Question: I am trying to simply store and retrieve CoreData (something that I've done successfully before with swift). I was getting a nil for data, but now (not sure what changed) I'm not getting an error, just nothing showing in the tableview. I'm not sure if it's a problem in storing or retrieving the object. I've followed how I did it in another app of mine as closely as possible, but there seems to be some fundamental thing that I'm not getting. Here's what I have.
My model:
'''
import Foundation
import CoreData
@objc(DataModel)
class DataModel: NSManagedObject {
@NSManaged var itemName: String
@NSManaged var quantity: NSNumber
@NSManaged var price: NSNumber
}
'''
In my tableviewcontroller with static cells for text fields that I want to save data from:
'''
import UIKit
import CoreData
class NewItemTableViewController: UITableViewController {
@IBOutlet weak var itemNameTextField: UITextField!
@IBOutlet weak var itemPriceTextField: UITextField!
@IBOutlet weak var itemQuantityTextField: UITextField!
override func viewDidLoad() {
super.viewDidLoad()
}
override func didReceiveMemoryWarning() {
super.didReceiveMemoryWarning()
// Dispose of any resources that can be recreated.
}
@IBAction func saveButton(sender: AnyObject) {
//CoreData
let appDelegate = UIApplication.sharedApplication().delegate as AppDelegate
let managedContext : NSManagedObjectContext = appDelegate.managedObjectContext!
let entity = NSEntityDescription.entityForName("Item", inManagedObjectContext: managedContext)
var newItem = DataModel(entity: entity!, insertIntoManagedObjectContext: managedContext)
newItem.itemName = itemNameTextField.text
//newItem.price = itemPriceTextField.text
//newItem.quantity = itemQuantityTextField
managedContext.save(nil)
self.navigationController?.popToRootViewControllerAnimated(true)
}
@IBAction func cancelButton(sender: AnyObject) {
self.navigationController?.popToRootViewControllerAnimated(true)
}
'''
And in my tableviewcontroller that I want to retrieve the data an show in dynamic cells:
'''
class ItemListTableViewController: UITableViewController {
var items : Array<AnyObject> = []
override func viewDidLoad() {
super.viewDidLoad()
}
override func didReceiveMemoryWarning() {
super.didReceiveMemoryWarning()
// Dispose of any resources that can be recreated.
}
// MARK: - Table view data source
override func numberOfSectionsInTableView(tableView: UITableView) -> Int {
// #warning Potentially incomplete method implementation.
// Return the number of sections.
return 1
}
override func tableView(tableView: UITableView, numberOfRowsInSection section: Int) -> Int {
// #warning Incomplete method implementation.
// Return the number of rows in the section.
return items.count
}
override func tableView(tableView: UITableView, cellForRowAtIndexPath indexPath: NSIndexPath) -> UITableViewCell {
let CellID: NSString = "cell"
var cell: UITableViewCell = tableView.dequeueReusableCellWithIdentifier(CellID) as UITableViewCell
var data: NSManagedObject = items[indexPath.row] as NSManagedObject
var itemName = data.valueForKey("itemName") as String
var price = data.valueForKey("price") as NSNumber
var quantity = data.valueForKey("quantity") as NSNumber
cell.textLabel!.text! = "\(itemName)"
cell.detailTextLabel!.text! = "Price: \(price) - Quantity: \(quantity)"
return cell
}
'''
Any help on a concept I might have missed somewhere in here would be appreciated! Thanks.
Update: so I've redone my code to be modeled after @Bluehound 's suggestion. but I'm still getting an error: not sure how to fix it.

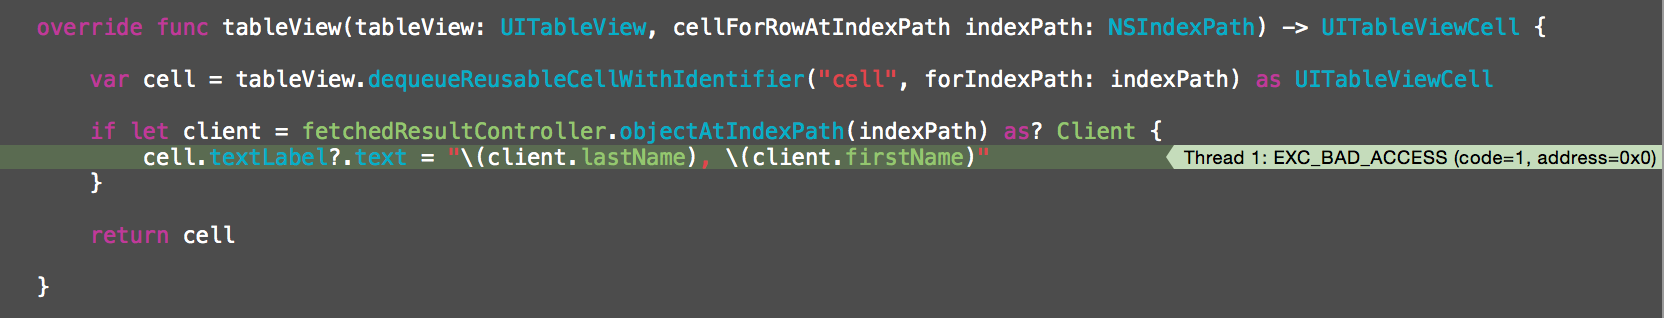
Answer: When using core data and a tableview, you should use 'NSFetchedResultsController'. This essentially retrieves data from core data and organizes it by section and indexPath so it can easily be set as the data source of the tableView. Here is a complete implementation of a potential UITableViewController that conforms to NSFetchedResultsControllerDelegate:
'''
import Foundation
import UIKit
import CoreData
class HomeViewController: UITableViewController, NSFetchedResultsControllerDelegate {
let managedObjectContext: NSManagedObjectContext? = (UIApplication.sharedApplication().delegate as? AppDelegate)?.managedObjectContext
var fetchedResultsController: NSFetchedResultsController?
override func viewDidLoad() {
super.viewDidLoad()
fetchedResultsController = NSFetchedResultsController(fetchRequest: allEmployeesFetchRequest(), managedObjectContext: managedObjectContext!, sectionNameKeyPath: nil, cacheName: nil)
fetchedResultsController?.delegate = self
fetchedResultsController?.performFetch(nil)
}
func allEmployeesFetchRequest() -> NSFetchRequest {
var fetchRequest = NSFetchRequest(entityName: "Employee")
let sortDescriptor = NSSortDescriptor(key: "nameLast", ascending: true)
fetchRequest.predicate = nil
fetchRequest.sortDescriptors = [sortDescriptor]
fetchRequest.fetchBatchSize = 20
return fetchRequest
}
//MARK: UITableView Data Source and Delegate Functions
override func numberOfSectionsInTableView(tableView: UITableView) -> Int {
return fetchedResultsController?.sections?.count ?? 0
}
override func tableView(tableView: UITableView, numberOfRowsInSection section: Int) -> Int {
return fetchedResultsController?.sections?[section].numberOfObjects ?? 0
}
override func tableView(tableView: UITableView, cellForRowAtIndexPath indexPath: NSIndexPath) -> UITableViewCell {
let cell = tableView.dequeueReusableCellWithIdentifier("HomeCell", forIndexPath: indexPath) as UITableViewCell
if let cellContact = fetchedResultsController?.objectAtIndexPath(indexPath) as? Employee {
cell.textLabel?.text = "\(cellContact.nameLast), \(cellContact.nameFirst)"
}
return cell
}
//MARK: NSFetchedResultsController Delegate Functions
func controller(controller: NSFetchedResultsController, didChangeSection sectionInfo: NSFetchedResultsSectionInfo, atIndex sectionIndex: Int, forChangeType type: NSFetchedResultsChangeType) {
switch type {
case NSFetchedResultsChangeType.Insert:
tableView.insertSections(NSIndexSet(index: sectionIndex), withRowAnimation: UITableViewRowAnimation.Fade)
break
case NSFetchedResultsChangeType.Delete:
tableView.deleteSections(NSIndexSet(index: sectionIndex), withRowAnimation: UITableViewRowAnimation.Fade)
break
case NSFetchedResultsChangeType.Move:
break
case NSFetchedResultsChangeType.Update:
break
default:
break
}
}
override func tableView(tableView: UITableView, commitEditingStyle editingStyle: UITableViewCellEditingStyle, forRowAtIndexPath indexPath: NSIndexPath) {
if editingStyle == .Delete {
}
switch editingStyle {
case .Delete:
managedObjectContext?.deleteObject(fetchedResultsController?.objectAtIndexPath(indexPath) as Employee)
managedObjectContext?.save(nil)
case .Insert:
break
case .None:
break
}
}
func controller(controller: NSFetchedResultsController, didChangeObject anObject: AnyObject, atIndexPath indexPath: NSIndexPath?, forChangeType type: NSFetchedResultsChangeType, newIndexPath: NSIndexPath?) {
switch type {
case NSFetchedResultsChangeType.Insert:
tableView.insertRowsAtIndexPaths(NSArray(object: newIndexPath!), withRowAnimation: UITableViewRowAnimation.Fade)
break
case NSFetchedResultsChangeType.Delete:
tableView.deleteRowsAtIndexPaths(NSArray(object: indexPath!), withRowAnimation: UITableViewRowAnimation.Fade)
break
case NSFetchedResultsChangeType.Move:
tableView.deleteRowsAtIndexPaths(NSArray(object: indexPath!), withRowAnimation: UITableViewRowAnimation.Fade)
tableView.insertRowsAtIndexPaths(NSArray(object: newIndexPath!), withRowAnimation: UITableViewRowAnimation.Fade)
break
case NSFetchedResultsChangeType.Update:
tableView.cellForRowAtIndexPath(indexPath!)
break
default:
break
}
}
func controllerWillChangeContent(controller: NSFetchedResultsController) {
tableView.beginUpdates()
}
func controllerDidChangeContent(controller: NSFetchedResultsController) {
tableView.endUpdates()
}
}
'''
<URL>